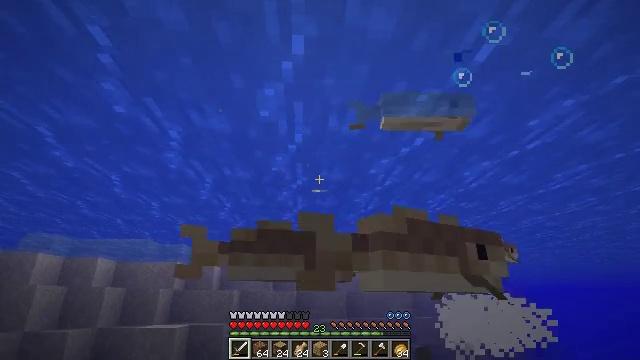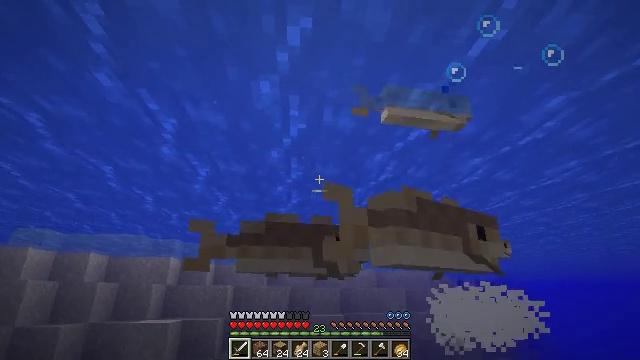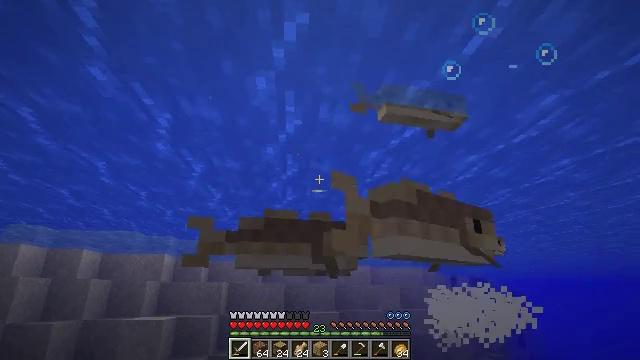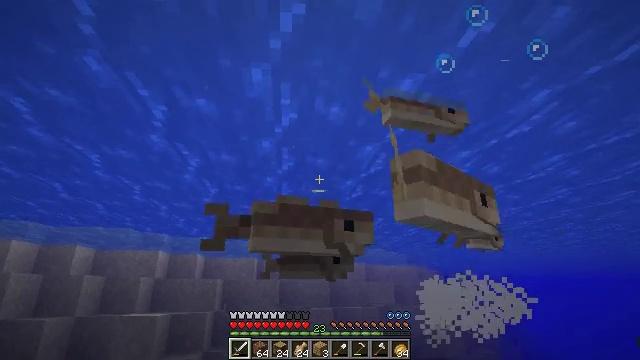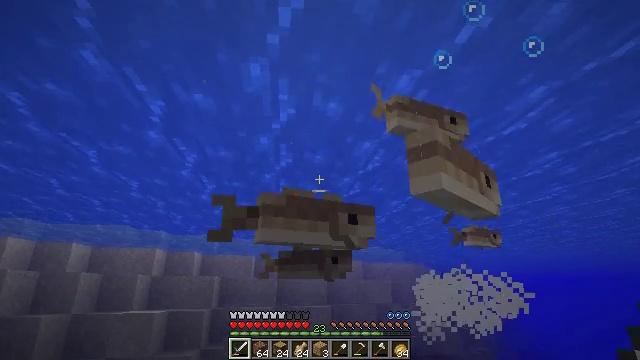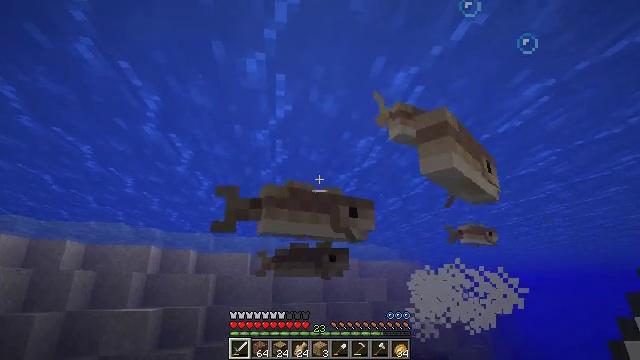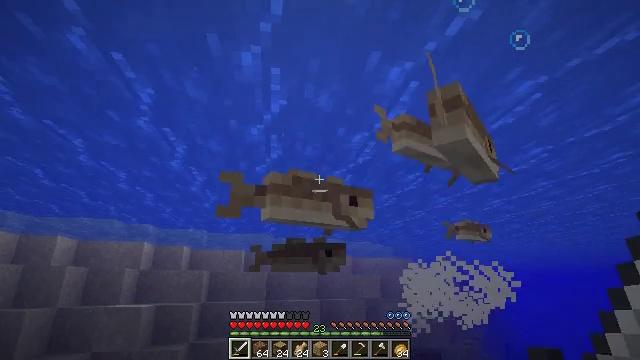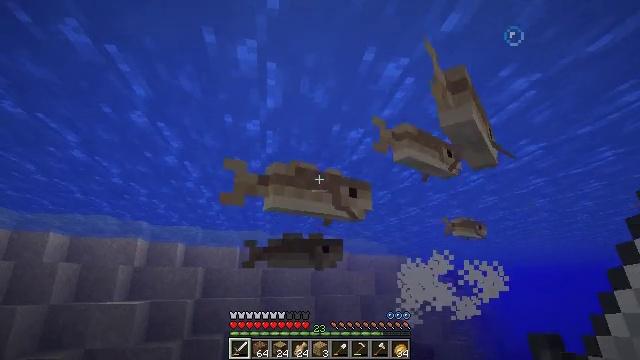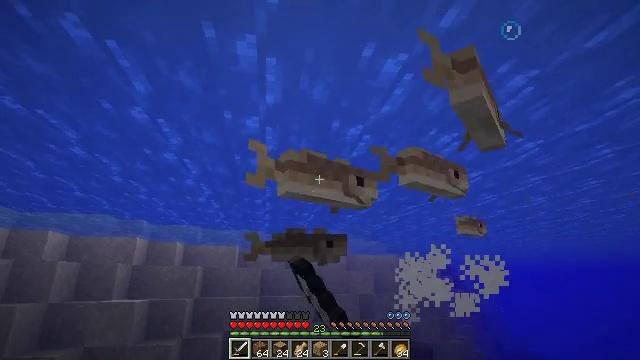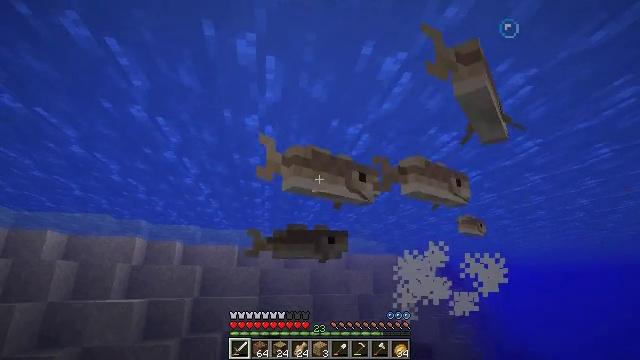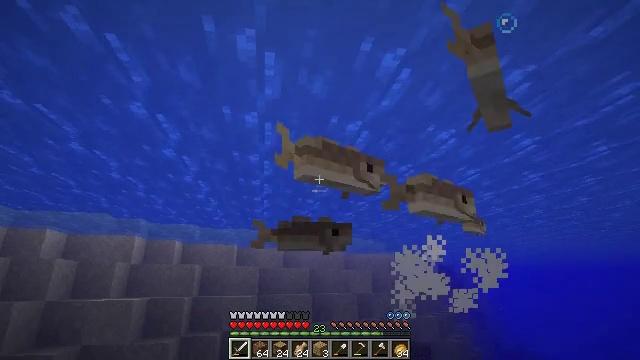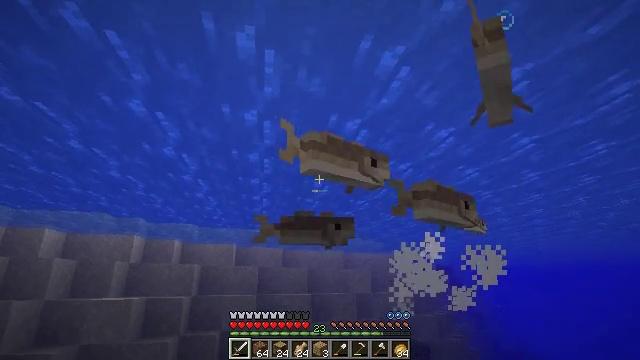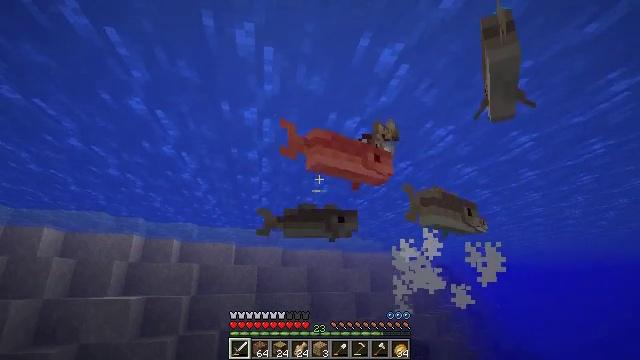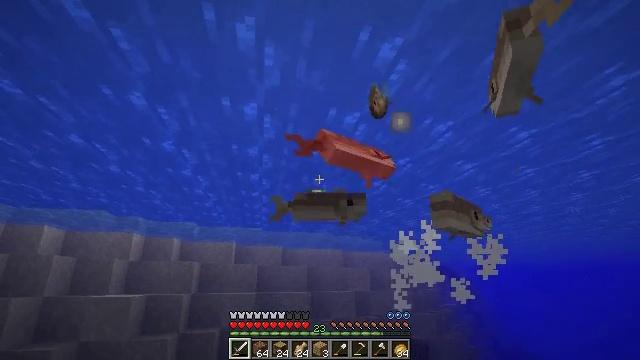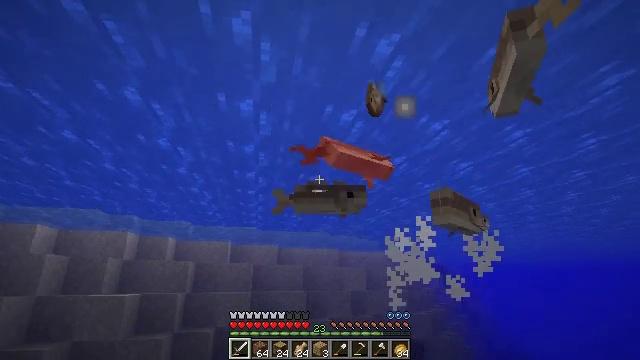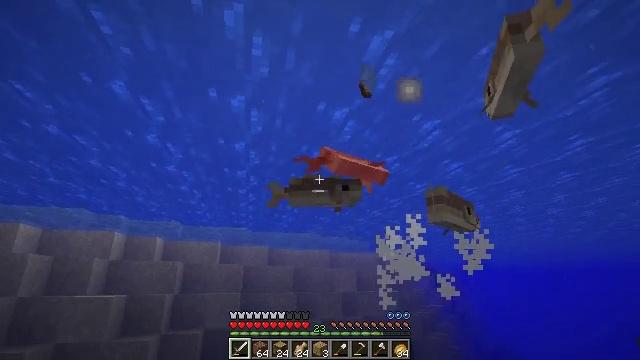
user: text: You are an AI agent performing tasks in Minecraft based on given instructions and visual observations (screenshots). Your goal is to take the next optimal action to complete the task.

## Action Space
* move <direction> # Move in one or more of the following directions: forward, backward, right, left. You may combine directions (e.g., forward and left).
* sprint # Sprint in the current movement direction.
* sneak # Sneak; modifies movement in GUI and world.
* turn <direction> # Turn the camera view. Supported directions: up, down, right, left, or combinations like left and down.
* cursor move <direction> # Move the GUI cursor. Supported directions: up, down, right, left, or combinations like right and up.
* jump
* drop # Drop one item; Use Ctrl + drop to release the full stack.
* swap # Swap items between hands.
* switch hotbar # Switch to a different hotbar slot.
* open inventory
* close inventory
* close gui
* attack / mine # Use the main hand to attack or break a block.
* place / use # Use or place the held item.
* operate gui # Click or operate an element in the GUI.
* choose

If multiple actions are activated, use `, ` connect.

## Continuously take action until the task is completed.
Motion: motion action
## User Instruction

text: Hunt fish.
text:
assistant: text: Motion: turn right
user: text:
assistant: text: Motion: no_op
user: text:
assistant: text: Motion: no_op
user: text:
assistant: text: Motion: no_op
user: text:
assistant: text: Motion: no_op
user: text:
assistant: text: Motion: turn right
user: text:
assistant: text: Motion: attack / mine
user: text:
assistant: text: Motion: attack / mine
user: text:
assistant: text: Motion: attack / mine
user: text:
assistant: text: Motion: no_op
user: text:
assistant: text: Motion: no_op
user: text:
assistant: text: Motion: no_op
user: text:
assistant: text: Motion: no_op
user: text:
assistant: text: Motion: move forward
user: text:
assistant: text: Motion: move forward, turn right
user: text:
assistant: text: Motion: move forward, turn right
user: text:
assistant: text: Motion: move forward, turn right
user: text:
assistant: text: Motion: move forward, turn right
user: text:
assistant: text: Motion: move forward, turn right
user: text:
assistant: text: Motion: move forward
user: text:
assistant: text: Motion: move forward
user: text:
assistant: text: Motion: move forward
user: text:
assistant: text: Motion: move forward, turn right, jump
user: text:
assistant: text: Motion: move forward, jump
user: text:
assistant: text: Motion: move forward, jump
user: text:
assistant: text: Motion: move forward, jump
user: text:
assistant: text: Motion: move forward, jump
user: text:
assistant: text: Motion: move forward, turn right, jump
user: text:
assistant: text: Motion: move forward, turn right
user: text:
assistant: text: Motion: move forward, turn right, attack / mine